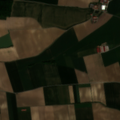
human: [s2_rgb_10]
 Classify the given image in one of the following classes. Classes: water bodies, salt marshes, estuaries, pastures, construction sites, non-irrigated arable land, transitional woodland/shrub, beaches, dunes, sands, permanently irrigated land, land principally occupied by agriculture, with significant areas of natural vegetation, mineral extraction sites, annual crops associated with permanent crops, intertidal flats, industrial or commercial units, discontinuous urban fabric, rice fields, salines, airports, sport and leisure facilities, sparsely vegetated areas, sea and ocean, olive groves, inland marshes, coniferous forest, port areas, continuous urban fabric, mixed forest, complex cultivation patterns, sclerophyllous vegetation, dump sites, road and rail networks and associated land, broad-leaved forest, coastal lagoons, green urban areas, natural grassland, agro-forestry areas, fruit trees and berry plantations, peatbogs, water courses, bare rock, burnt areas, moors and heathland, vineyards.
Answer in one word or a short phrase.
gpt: non-irrigated arable land, complex cultivation patterns, mixed forest